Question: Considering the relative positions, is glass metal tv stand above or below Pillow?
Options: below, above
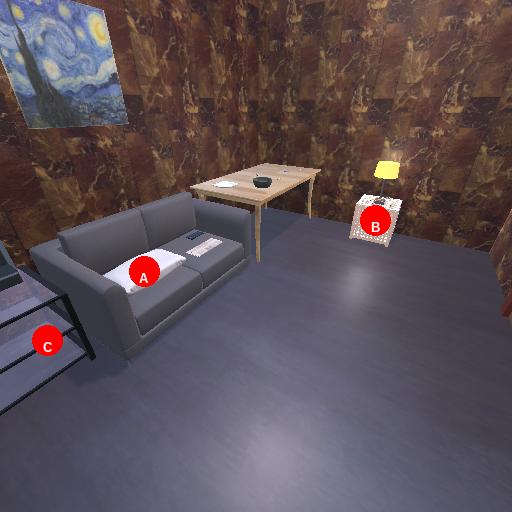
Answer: below